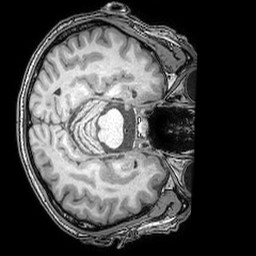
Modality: T1w
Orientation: axial
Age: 41
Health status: ill
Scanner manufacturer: philips
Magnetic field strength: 3 T
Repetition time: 0.007 s
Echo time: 0.0035 s